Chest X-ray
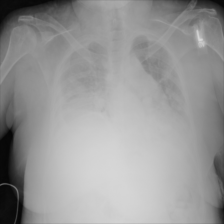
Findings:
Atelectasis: negative
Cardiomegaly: negative
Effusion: negative
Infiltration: positive
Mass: negative
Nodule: negative
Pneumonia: negative
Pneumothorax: negative
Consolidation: positive
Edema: negative
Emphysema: negative
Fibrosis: negative
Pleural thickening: negative
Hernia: negative